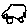
Label: car